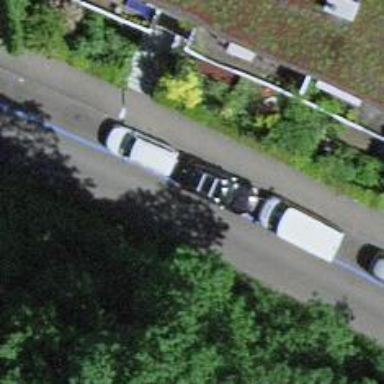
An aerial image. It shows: Residential road with asphalt surface and opposite cycleway.